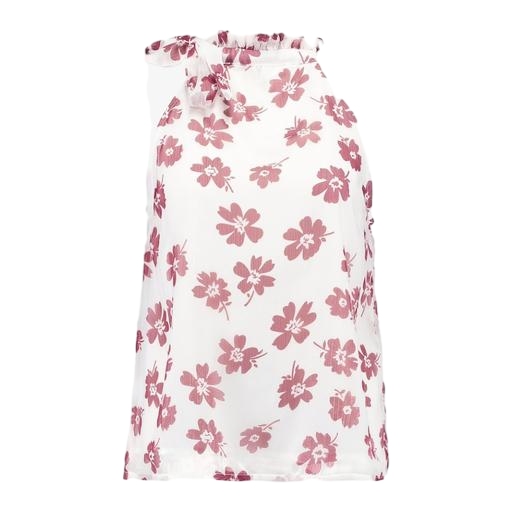
floral halter top, white floral-print high-low top only macy, pink floral-print top, white background